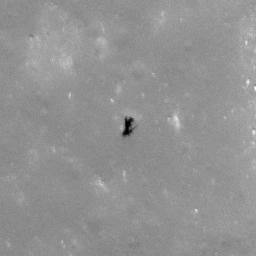
Pit: Messier A 1
Host crater: Messier A
Host type: impact_melt
Lunar coordinates: latitude -2.028, longitude 46.9